Current action and preconditions to check: trajectory_clear

Your task: For each precondition in the list above, predict whether it will hold at this action.

Consider the current scene as observed from the mobile robot's camera, and analyze the predicted future states of all dynamic agents (e.g., people, animals, vehicles, or any moving entities) within the NEXT SECOND.

IMPORTANT: Only answer "very likely" if you are absolutely certain—based on strong, clear evidence—that a dynamic agent will violate the precondition in the predicted future state. Do NOT answer "very likely" for unlikely, ambiguous, or low-probability risks.

Ask yourself for each precondition: Is there a high probability, with clear and convincing evidence, that the predicted future states of any dynamic agent will interfere with the predicted future state of the currently executing action within the NEXT SECOND, causing that precondition to fail?

Assess the risk level based on these predictions. Use "likely" or "very likely" if motions create a clear risk of interference.

Use "neutral" or "improbable" if agents are nearby but their predicted paths are clearly diverging or non-conflicting.

Failure Risk Categories: "very improbable", "improbable", "neutral", "likely", "very likely"

Answer Format: Output ONLY the probability_of_failure value from these categories: "very improbable", "improbable", "neutral", "likely", "very likely"

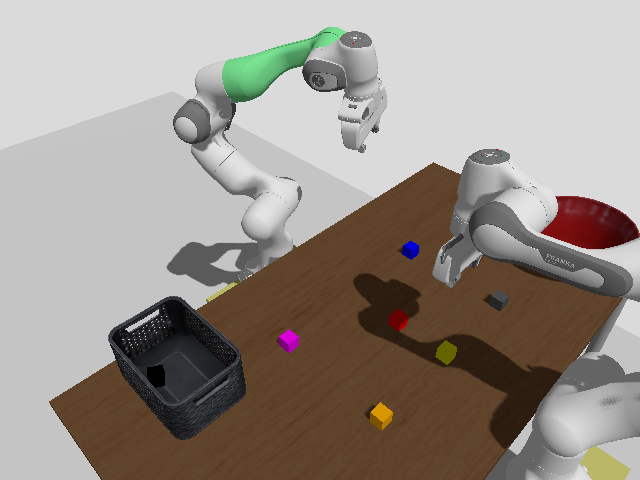

Answer: very improbable